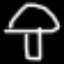
Label: mushroom